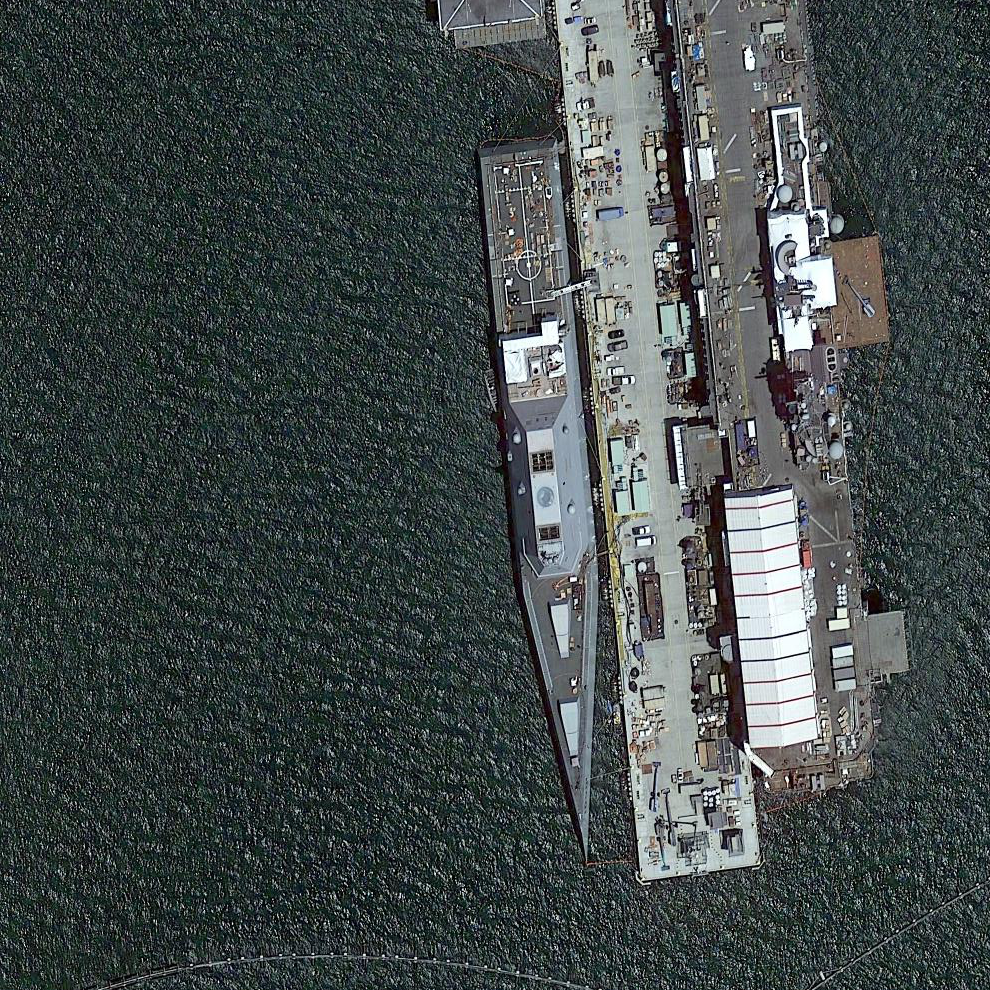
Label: destroyer